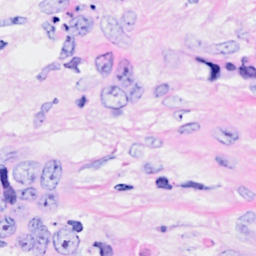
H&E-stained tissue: Breast